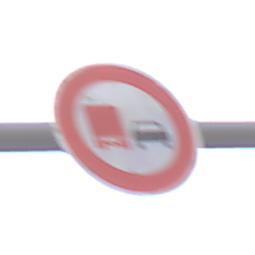
Verkehrszeichen: UeberholverbotKraftfahrzeuge
Umgebung: Outdoor, Suburban
Tageszeit: Midday
Wetter: Overcast
Licht: Natural
Jahreszeit: NotSpecified
Kontrast: LowContrast